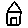
Label: house